Field crop: maize
Growth stage: 2
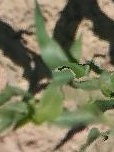
Species: maize